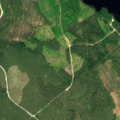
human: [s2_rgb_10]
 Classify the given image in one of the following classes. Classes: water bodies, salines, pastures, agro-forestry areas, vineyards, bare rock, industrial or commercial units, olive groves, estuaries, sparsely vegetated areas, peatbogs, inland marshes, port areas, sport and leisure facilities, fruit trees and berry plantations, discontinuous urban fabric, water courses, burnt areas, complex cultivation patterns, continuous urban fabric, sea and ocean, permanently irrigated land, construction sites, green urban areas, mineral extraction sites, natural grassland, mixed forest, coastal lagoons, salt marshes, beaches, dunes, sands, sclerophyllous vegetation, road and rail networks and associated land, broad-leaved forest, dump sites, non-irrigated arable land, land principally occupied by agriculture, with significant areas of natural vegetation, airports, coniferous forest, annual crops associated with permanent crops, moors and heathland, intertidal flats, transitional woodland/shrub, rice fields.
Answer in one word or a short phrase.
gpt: coniferous forest, water bodies